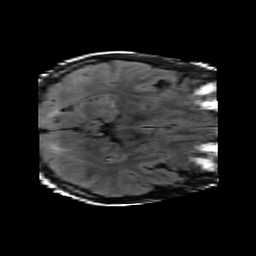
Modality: FLAIR
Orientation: axial
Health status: ill
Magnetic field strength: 3 T